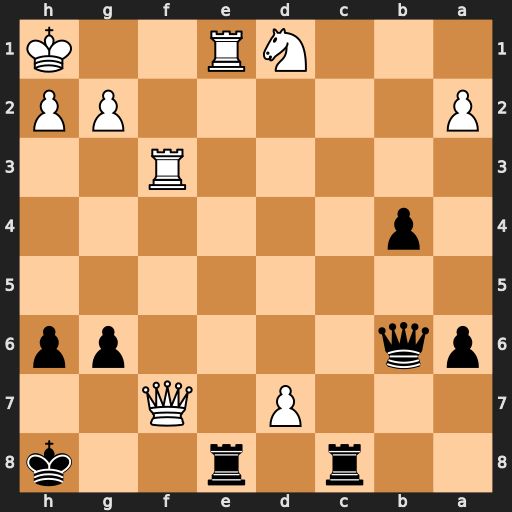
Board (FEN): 2r1r2k/3P1Q2/pq4pp/8/1p6/5R2/P5PP/3NR2K
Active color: b
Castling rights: -
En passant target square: -
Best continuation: Rxe1+ Rf1 Rxf1+